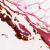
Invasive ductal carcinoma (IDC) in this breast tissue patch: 0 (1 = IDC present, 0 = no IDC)